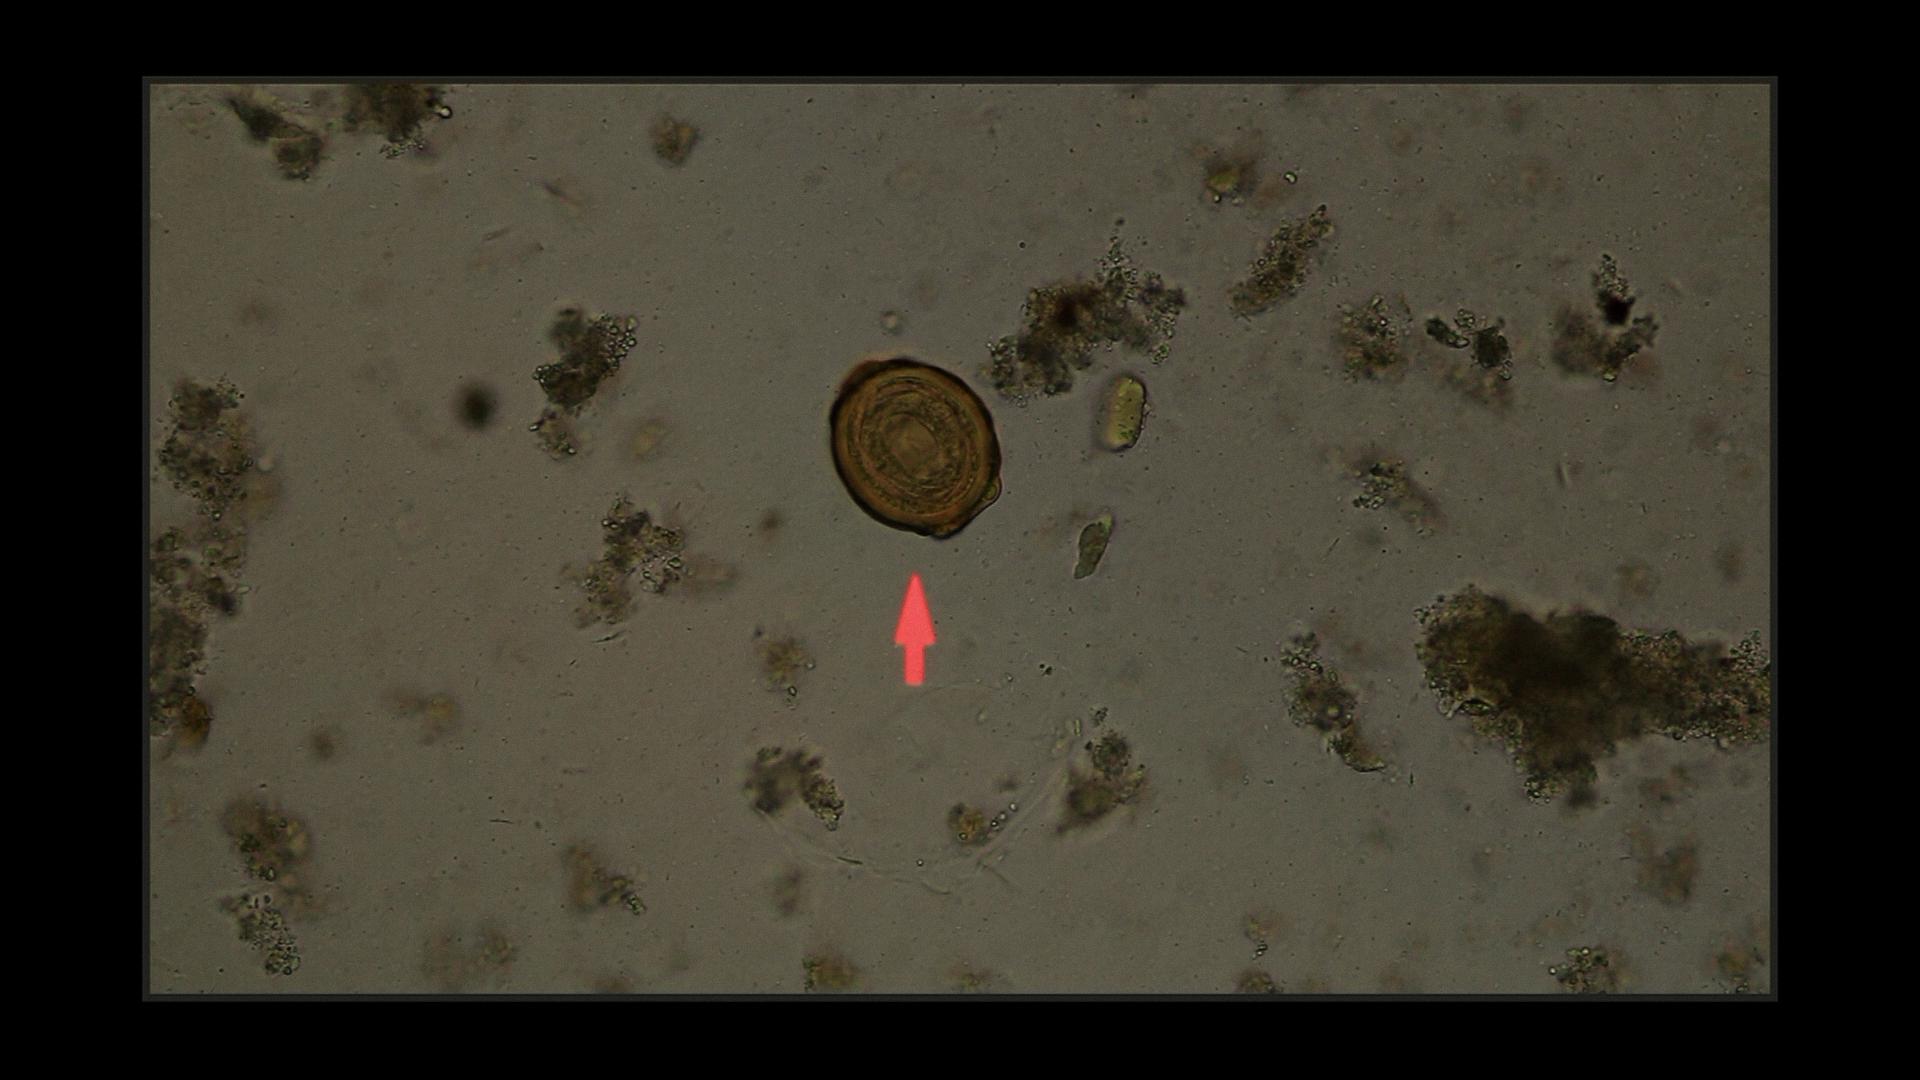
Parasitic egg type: Ascaris lumbricoides